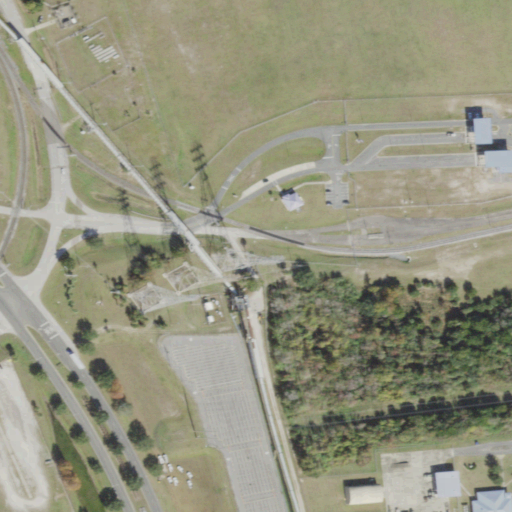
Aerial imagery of island in Florida named Vicks Island containing medium intensity development, low intensity development, evergreen forest, high intensity development, shrub, grassland, barren land, and open development